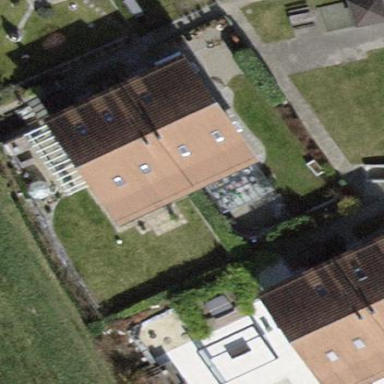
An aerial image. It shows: Gabled roofed house.